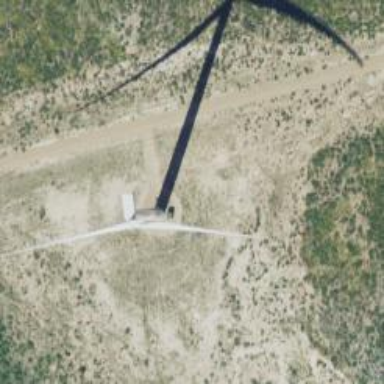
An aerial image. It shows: Wind generator with horizontal axis. The generator is wind turbine.